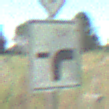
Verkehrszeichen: VerlaufVorfahrtsstrasse9
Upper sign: Vorfahrtsstrasse
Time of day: Midday
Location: Outdoor (Special)
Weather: PartlyCloudy
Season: NotSpecified
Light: Natural